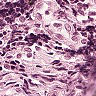
Metastatic tissue present: no